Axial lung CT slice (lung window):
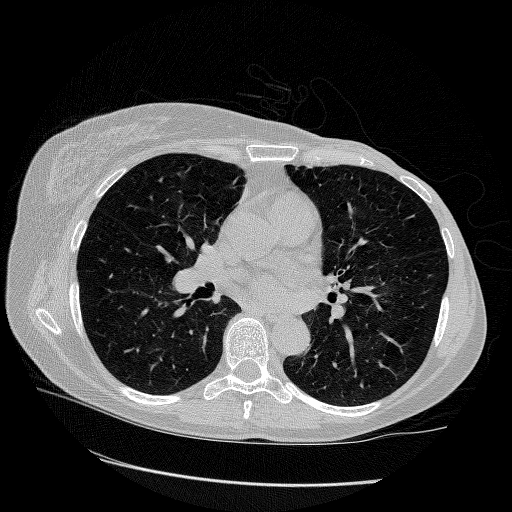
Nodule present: no